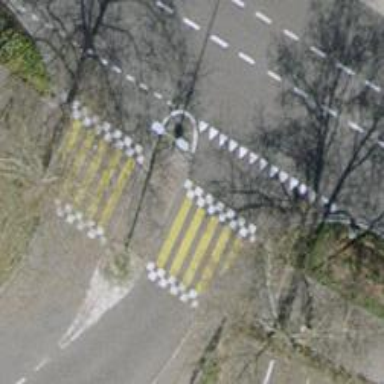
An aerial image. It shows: Uncontrolled zebra crossing with pedestrian island.